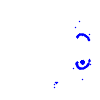
Particle: electron